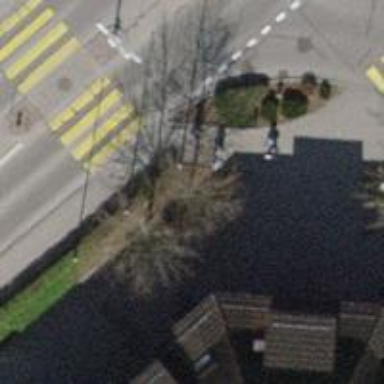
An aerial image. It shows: Flagpole which is man-made.